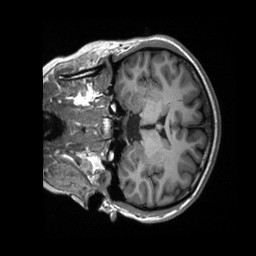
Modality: T1w
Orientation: coronal
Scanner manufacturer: siemens
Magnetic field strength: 3 T
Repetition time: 2.3 s
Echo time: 0.00232 s